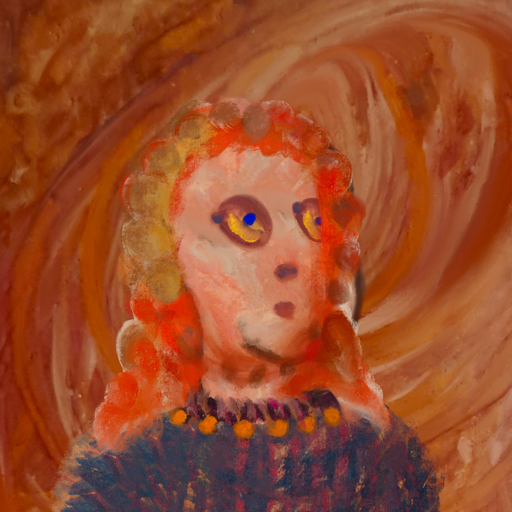
Background: Pious_Lady, Head And Neck Side: Roy_Bahadur, Face Side: Mother_And_Son_Son, Bust: In_The_Sun, Hair Side: Rupkatha, Head Accessory: Blank, Second Necklace: Blank, Necklace: Doll, Baby: Blank